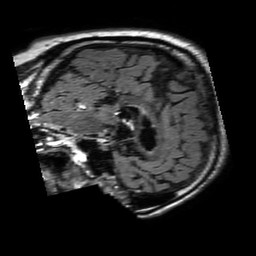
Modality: FLAIR
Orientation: sagittal
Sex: male
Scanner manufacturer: philips
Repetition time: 11 s
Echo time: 0.125 s